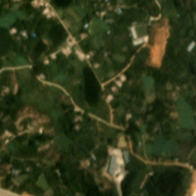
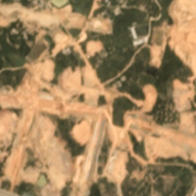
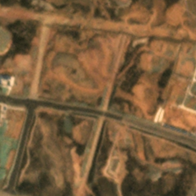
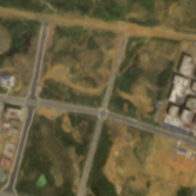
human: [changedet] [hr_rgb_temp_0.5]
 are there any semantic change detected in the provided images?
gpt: Some new buildings are constructed at the top right side of the scene .

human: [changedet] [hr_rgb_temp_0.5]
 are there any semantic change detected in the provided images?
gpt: Trees are replaced by clear land .

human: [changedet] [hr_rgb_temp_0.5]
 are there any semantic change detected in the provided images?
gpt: Some new houses and many roads appears .

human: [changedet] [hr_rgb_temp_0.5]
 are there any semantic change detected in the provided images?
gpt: Several new concrete roads have completed and forests are removed .

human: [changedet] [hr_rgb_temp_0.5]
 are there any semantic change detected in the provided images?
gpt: grassland is replaced by several new roads and some buildings in the scene .